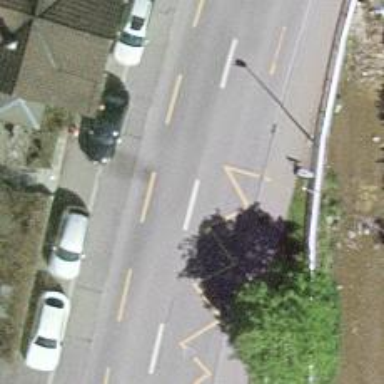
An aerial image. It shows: Bus stop with stop position for public transport.